Question: I just came across this little problem on <URL> and thought, that it may be a good candidate for a little code-golf.
You are to design a program to assist an architect in drawing the skyline of a city given the locations of the buildings in the city. To make the problem tractable, all buildings are rectangular in shape and they share a common bottom (the city they are built in is very flat). The city is also viewed as two-dimensional. A building is specified by an ordered triple where and are left and right coordinates, respectively, of building i and is the height of the building.

In the diagram below buildings are shown on the left with triples
'''
(1,11,5), (2,6,7), (3,13,9), (12,7,16), (14,3,25), (19,18,22), (23,13,29), (24,4,28)
'''
and the skyline, shown on the right, is represented by the sequence:
'''
1, 11, 3, 13, 9, 0, 12, 7, 16, 3, 19, 18, 22, 3, 23, 13, 29, 0
'''
The output should consist of the vector that describes the skyline as shown in the example above. In the skyline vector , the such that i is an even number represent a horizontal line (height). The such that i is an odd number represent a vertical line (x-coordinate). The skyline vector should represent the "path" taken, for example, by a bug starting at the minimum x-coordinate and traveling horizontally and vertically over all the lines that define the skyline. Thus the last entry in the skyline vector will be a 0. The coordinates must be separated by a blank space.
If I will not count declaration of provided (test) buildings and including all spaces and tab characters, my solution, in Python, is characters long.
Here is the condensed version:
'''
B=[[1,11,5],[2,6,7],[3,13,9],[12,7,16],[14,3,25],[19,18,22],[23,13,29],[24,4,28]]
# Solution.
R=range
v=[0 for e in R(max([y[2] for y in B])+1)]
for b in B:
for x in R(b[0], b[2]):
if b[1]>v[x]:
v[x]=b[1]
p=1
k=0
for x in R(len(v)):
V=v[x]
if p and V==0:
continue
elif V!=k:
p=0
print "%s %s" % (str(x), str(V)),
k=V
'''
I think that I didn't made any mistake but if so - feel free to criticize me.
I don't have much reputation, so I will pay only 100 for a bounty - I am curious, if anyone could try to solve this in less than .. lets say, 80 characters. Solution posted by is <URL> and currently it is the best one.
I thought, that 80 characters is a sick limit for this kind of problem. , with his 46 character solution totaly amazed me - though I must admit, that I spent some time reading his explanation before I partially understood what he had written.
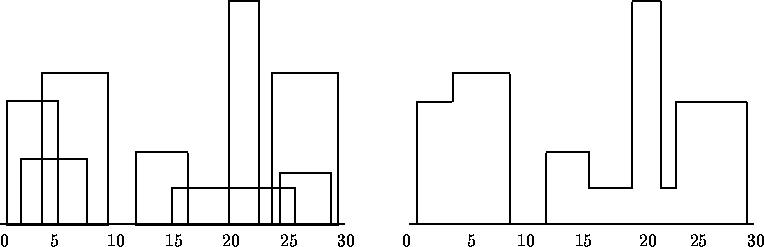
Answer: I'm just starting to learn <URL>, so here goes my first attempt at golf:
46 characters
'''
b =: 8 3 $ 1 11 5 2 6 7 3 13 9 12 7 16 14 3 25 19 18 22 23 13 29 24 4 28
,(,.{&s)I.s~:_1|.s=:0,~>./(1&{*{.<:[:i.{:)"1 b
1 11 3 13 9 0 12 7 16 3 19 18 22 3 23 13 29 0
'''
although I'm sure someone who actually knows the language well could shorten this by quite a bit
An explanation of the code: